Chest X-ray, PA view. Patient: 34 years old, sex M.
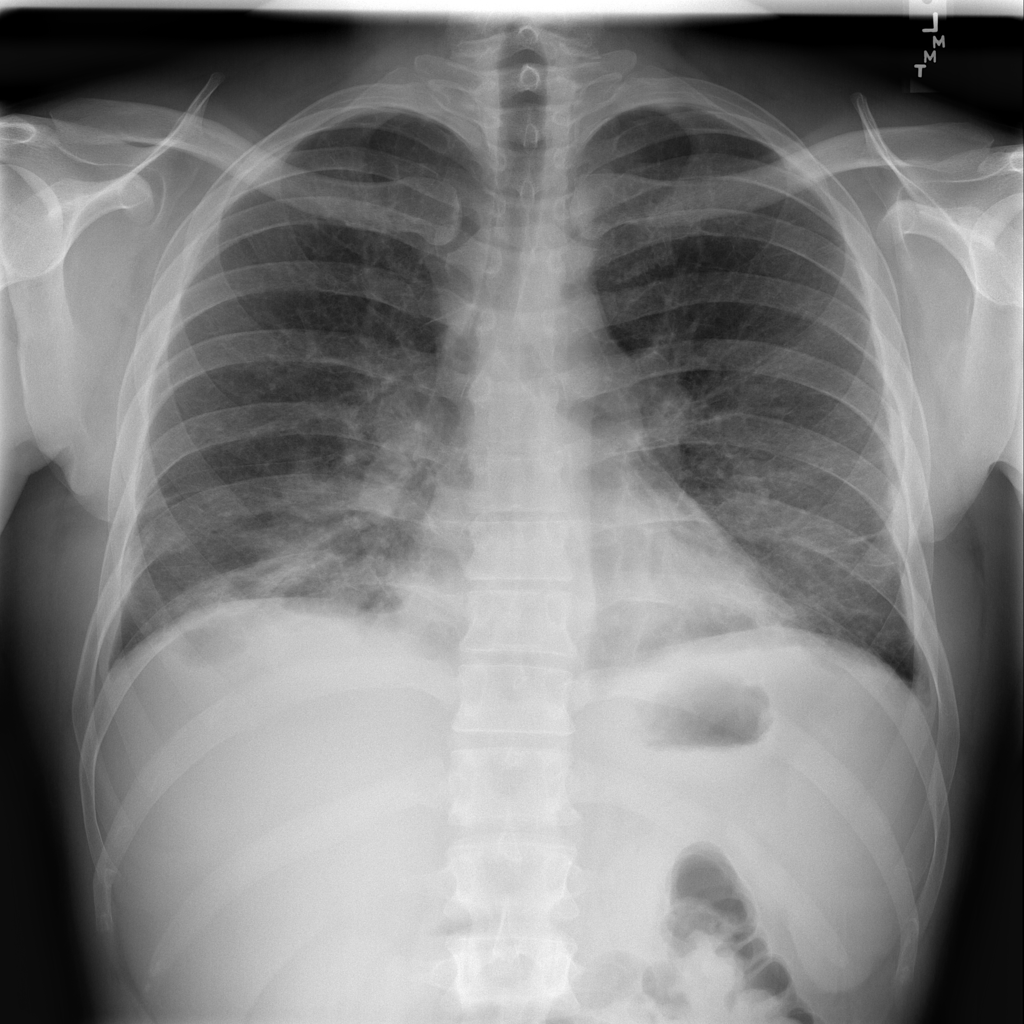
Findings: Edema, Infiltration